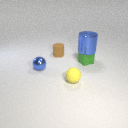
small yellow rubber sphere in front of small blue metal sphere